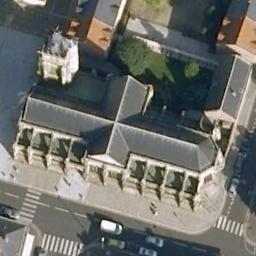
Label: church